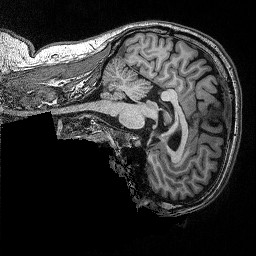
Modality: T1w
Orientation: sagittal
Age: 41
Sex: male
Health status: ill
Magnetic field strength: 3 T
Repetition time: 2.53 s
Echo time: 0.00331 s